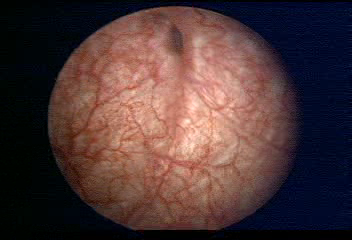
Modality: WLC
Class: Normal mucosa
Bladder cancer association: No